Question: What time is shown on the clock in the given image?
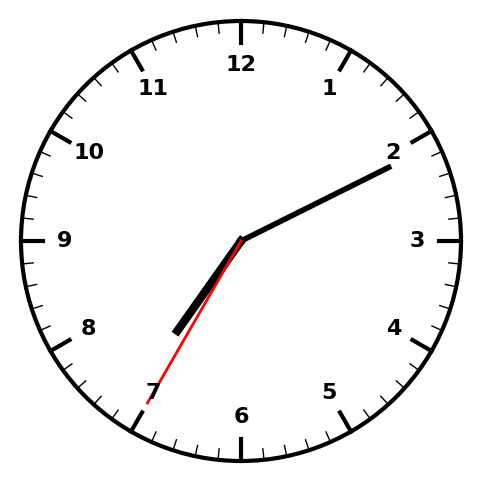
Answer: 07:10:35